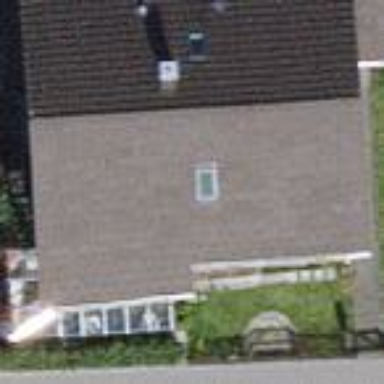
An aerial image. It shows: Building with tiled roof.